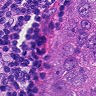
Metastatic tissue present: yes